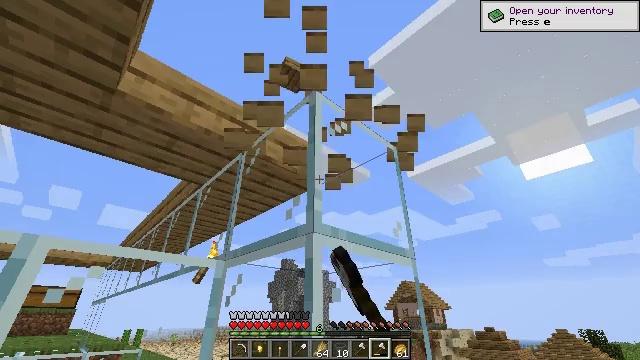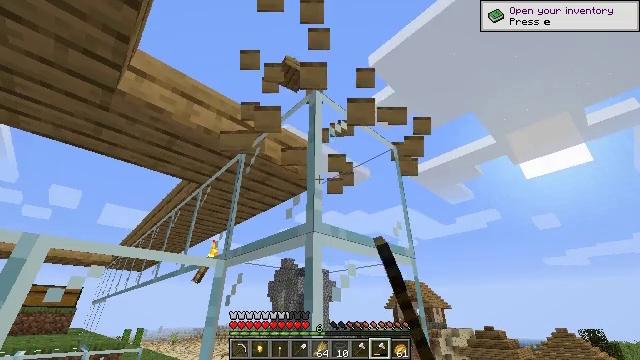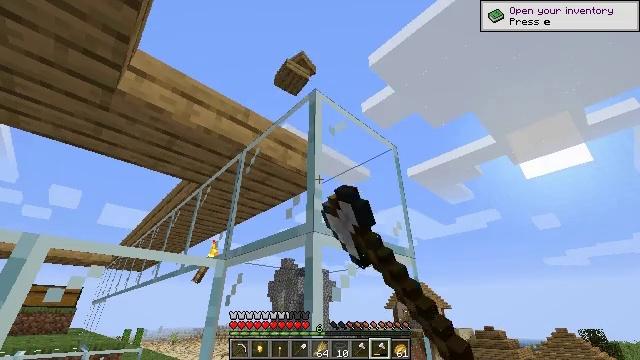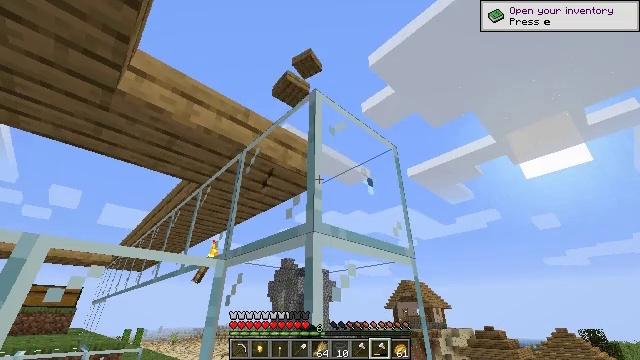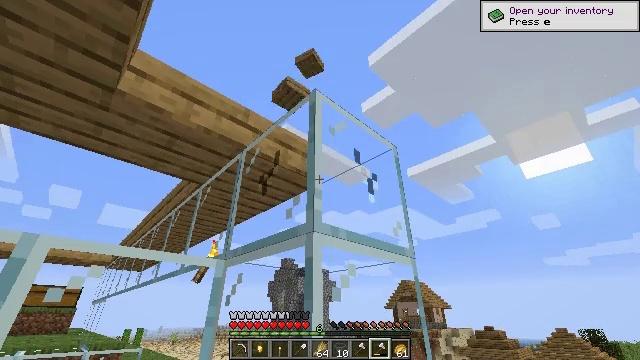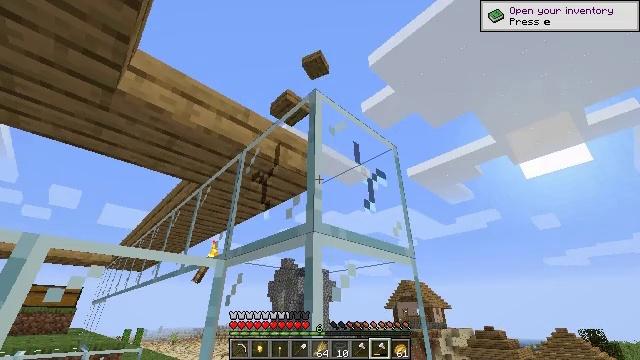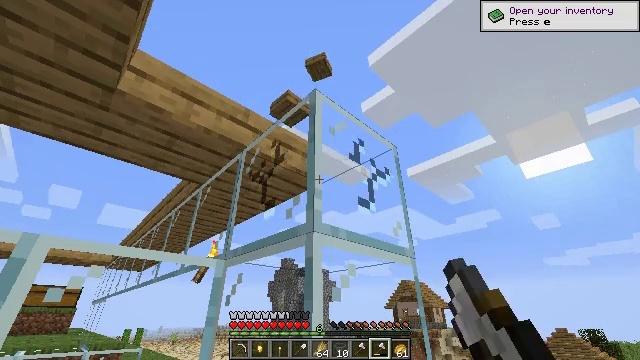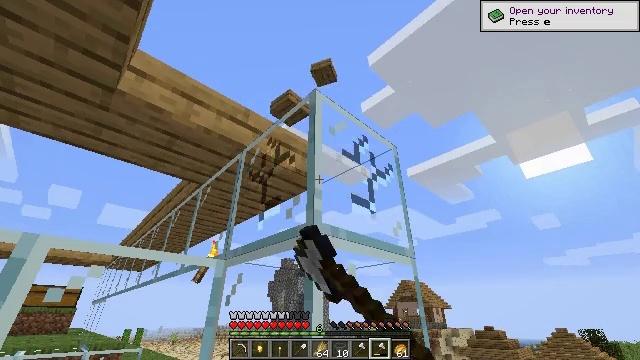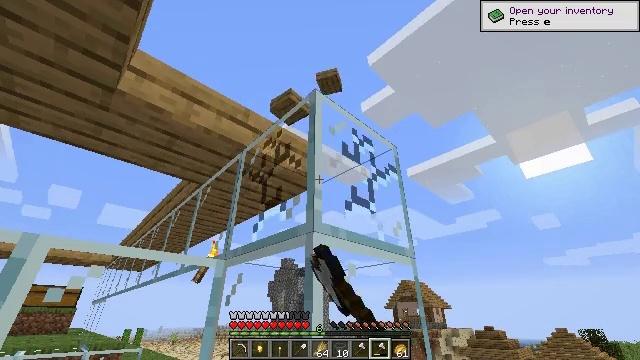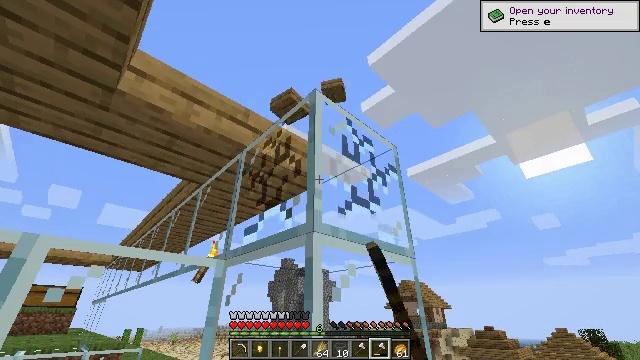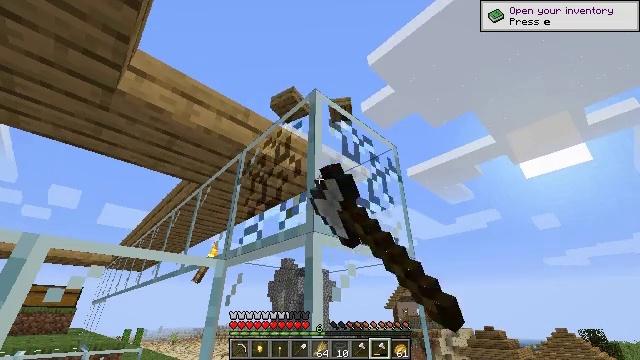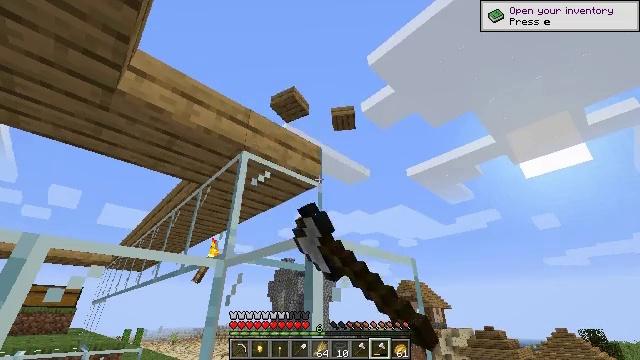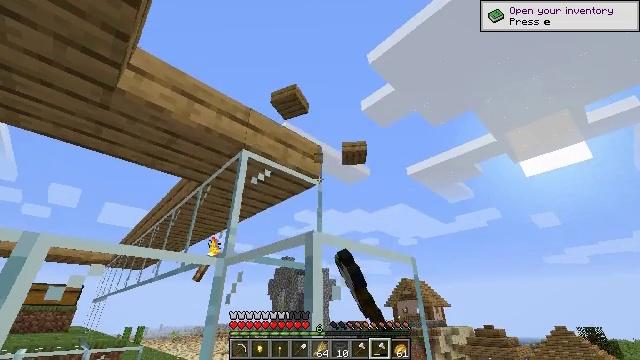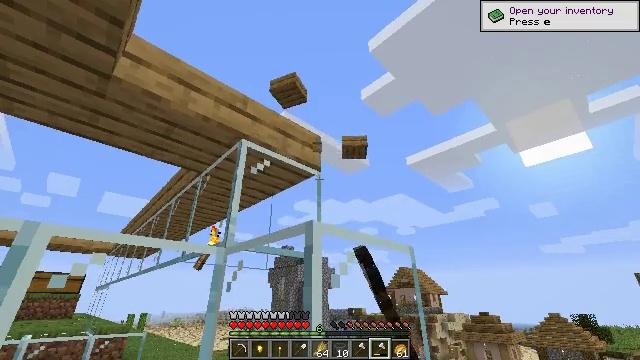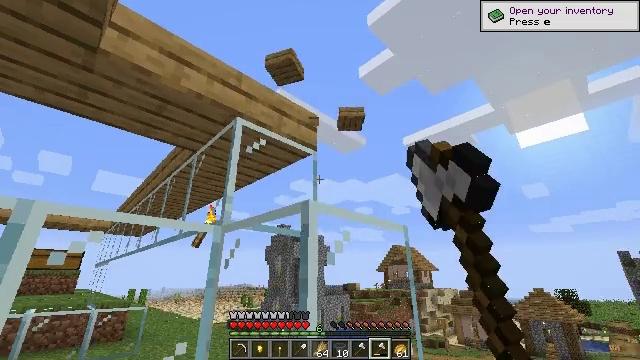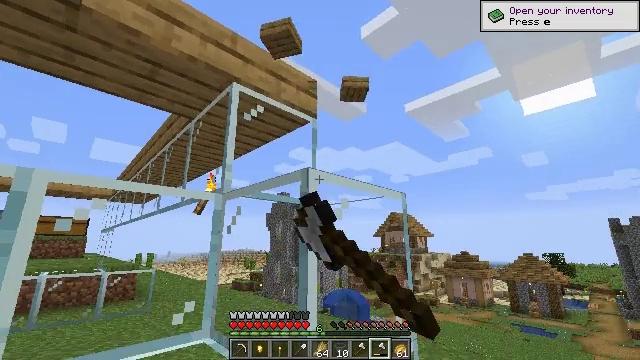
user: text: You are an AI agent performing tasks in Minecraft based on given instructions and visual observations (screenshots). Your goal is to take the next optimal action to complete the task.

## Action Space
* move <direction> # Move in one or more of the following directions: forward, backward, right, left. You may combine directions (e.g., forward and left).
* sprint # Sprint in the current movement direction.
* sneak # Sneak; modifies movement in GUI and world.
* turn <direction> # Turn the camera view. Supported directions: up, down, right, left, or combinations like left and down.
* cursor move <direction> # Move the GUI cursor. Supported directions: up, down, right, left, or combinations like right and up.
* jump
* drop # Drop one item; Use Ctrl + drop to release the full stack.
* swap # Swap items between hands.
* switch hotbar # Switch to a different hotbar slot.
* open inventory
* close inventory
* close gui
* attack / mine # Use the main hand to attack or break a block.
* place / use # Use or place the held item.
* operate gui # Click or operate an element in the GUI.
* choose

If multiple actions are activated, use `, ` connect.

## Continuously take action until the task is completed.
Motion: motion action
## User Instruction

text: Attack the glass to break it.
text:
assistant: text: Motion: attack / mine
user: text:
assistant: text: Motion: attack / mine
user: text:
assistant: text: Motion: attack / mine
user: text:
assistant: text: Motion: attack / mine
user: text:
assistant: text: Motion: attack / mine
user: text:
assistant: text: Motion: attack / mine
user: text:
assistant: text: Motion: attack / mine
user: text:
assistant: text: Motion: attack / mine
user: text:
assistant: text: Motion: attack / mine
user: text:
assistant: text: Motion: attack / mine
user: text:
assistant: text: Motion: attack / mine
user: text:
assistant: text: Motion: attack / mine
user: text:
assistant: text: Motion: turn down, attack / mine
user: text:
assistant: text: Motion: turn down, attack / mine
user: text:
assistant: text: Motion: turn down, attack / mine
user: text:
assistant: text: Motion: turn down, attack / mine
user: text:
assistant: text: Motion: turn down, attack / mine
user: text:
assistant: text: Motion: attack / mine
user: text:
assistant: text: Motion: attack / mine
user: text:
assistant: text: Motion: attack / mine
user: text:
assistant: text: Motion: attack / mine
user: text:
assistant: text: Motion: attack / mine
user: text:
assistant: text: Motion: attack / mine
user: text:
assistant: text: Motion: attack / mine
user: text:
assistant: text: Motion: attack / mine
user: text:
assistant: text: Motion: attack / mine
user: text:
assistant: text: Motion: attack / mine
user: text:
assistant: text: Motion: attack / mine
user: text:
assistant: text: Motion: turn down, attack / mine
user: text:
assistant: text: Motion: turn left and down, attack / mine